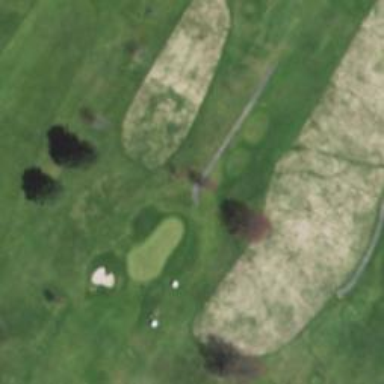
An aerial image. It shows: Golf tee.